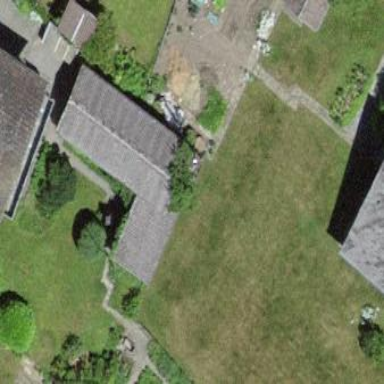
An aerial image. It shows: Garage building.